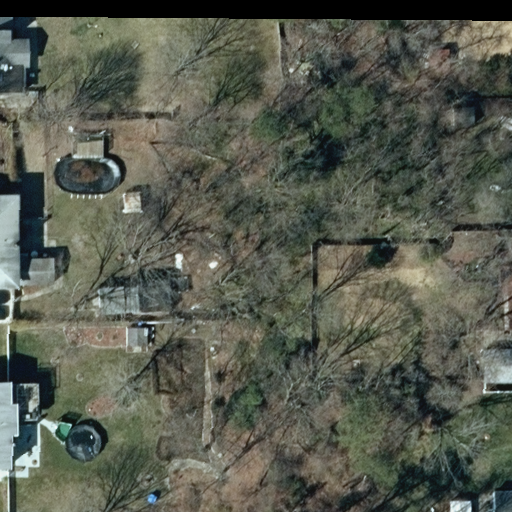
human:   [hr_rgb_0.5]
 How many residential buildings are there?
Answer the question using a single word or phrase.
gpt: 4

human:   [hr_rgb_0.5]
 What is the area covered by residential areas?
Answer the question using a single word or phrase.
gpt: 4525m2

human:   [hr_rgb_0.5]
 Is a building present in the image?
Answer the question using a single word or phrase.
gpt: yes

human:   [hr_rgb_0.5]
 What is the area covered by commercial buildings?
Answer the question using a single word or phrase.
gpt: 0m2

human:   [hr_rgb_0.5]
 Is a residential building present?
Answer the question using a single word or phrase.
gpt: yes

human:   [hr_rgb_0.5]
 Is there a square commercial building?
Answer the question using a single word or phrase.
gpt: no

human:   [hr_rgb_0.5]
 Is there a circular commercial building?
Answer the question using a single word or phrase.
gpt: no

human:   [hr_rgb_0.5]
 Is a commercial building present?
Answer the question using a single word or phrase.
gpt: no

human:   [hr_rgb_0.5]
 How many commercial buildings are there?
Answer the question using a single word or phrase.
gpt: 0

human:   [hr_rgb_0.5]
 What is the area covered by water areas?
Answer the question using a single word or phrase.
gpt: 0m2

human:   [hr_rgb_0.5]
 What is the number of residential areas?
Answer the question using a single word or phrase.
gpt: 1

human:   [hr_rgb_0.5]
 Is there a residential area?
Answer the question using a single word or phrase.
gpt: yes

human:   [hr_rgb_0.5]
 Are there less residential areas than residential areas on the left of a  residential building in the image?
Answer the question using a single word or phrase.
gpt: no

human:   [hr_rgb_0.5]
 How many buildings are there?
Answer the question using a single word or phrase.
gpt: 6

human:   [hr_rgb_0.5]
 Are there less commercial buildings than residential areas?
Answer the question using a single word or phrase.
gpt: yes

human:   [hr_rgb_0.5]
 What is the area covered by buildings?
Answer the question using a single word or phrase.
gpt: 495m2

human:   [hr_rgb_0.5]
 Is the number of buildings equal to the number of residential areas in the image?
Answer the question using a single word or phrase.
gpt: no

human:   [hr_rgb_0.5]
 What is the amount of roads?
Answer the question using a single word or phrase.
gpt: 0

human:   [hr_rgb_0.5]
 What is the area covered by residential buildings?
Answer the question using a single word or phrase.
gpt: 426m2

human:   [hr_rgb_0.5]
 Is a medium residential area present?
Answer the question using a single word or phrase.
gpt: no

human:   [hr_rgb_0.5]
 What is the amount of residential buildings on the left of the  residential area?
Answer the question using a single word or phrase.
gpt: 4

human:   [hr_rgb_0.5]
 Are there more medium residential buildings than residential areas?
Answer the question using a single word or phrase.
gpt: yes

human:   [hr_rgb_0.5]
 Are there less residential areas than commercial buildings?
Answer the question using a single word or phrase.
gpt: no

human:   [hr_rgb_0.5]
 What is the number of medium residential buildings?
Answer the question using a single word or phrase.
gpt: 3

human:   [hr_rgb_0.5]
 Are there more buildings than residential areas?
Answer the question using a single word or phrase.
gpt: yes

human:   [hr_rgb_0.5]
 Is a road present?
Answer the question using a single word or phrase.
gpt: no

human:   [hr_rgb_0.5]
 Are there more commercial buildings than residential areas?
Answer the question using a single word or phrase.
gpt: no

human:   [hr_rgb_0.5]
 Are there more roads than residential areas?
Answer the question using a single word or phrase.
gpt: no

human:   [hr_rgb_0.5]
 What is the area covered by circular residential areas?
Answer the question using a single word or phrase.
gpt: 0m2

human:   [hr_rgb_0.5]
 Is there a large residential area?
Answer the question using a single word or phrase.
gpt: yes

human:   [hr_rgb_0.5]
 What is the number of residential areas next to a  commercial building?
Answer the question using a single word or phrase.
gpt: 0

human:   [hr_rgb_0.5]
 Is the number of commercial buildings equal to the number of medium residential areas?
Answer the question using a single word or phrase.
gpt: yes

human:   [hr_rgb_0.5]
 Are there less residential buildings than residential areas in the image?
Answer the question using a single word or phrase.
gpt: no

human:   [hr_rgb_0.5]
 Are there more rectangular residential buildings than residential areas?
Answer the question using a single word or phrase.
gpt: yes

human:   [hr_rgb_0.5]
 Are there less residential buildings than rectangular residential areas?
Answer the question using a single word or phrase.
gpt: no

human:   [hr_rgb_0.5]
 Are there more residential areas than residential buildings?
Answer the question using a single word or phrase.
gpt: no

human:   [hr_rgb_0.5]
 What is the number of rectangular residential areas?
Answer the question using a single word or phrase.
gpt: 1

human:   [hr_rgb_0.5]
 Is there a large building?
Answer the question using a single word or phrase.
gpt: no

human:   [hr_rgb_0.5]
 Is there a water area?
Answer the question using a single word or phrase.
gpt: no

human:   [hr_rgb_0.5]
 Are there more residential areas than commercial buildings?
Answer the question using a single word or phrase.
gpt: yes

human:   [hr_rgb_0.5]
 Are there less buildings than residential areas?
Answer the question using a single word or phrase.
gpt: no

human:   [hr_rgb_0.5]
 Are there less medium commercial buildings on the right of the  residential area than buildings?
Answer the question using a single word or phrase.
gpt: yes

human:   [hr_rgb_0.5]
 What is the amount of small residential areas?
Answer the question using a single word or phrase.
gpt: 0

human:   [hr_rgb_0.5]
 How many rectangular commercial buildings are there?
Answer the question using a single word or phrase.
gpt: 0

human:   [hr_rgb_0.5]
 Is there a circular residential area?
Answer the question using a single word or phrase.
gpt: no

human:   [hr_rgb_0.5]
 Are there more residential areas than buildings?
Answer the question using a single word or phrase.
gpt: no

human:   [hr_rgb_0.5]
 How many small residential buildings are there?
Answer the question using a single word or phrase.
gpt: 1

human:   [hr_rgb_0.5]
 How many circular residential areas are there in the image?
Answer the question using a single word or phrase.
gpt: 0

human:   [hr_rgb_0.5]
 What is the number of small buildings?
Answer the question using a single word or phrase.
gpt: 3

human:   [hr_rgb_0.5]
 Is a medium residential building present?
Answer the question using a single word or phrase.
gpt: yes

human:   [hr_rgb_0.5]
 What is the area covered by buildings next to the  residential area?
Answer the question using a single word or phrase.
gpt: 495m2

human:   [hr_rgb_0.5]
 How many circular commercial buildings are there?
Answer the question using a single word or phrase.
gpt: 0

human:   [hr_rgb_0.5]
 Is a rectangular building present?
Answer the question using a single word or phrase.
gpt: yes

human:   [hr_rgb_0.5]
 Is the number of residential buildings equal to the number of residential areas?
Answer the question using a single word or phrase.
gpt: no

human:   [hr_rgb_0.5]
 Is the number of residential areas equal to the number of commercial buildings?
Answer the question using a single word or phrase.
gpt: no

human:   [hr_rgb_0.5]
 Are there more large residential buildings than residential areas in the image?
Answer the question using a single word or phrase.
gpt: no

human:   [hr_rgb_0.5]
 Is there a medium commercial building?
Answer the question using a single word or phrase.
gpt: no

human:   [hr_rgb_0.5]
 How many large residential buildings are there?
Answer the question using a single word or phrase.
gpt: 0

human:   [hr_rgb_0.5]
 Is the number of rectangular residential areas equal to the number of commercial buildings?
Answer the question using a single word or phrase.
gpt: no

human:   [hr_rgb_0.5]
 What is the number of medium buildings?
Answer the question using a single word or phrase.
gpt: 3

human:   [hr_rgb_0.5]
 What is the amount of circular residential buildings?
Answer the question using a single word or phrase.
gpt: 0

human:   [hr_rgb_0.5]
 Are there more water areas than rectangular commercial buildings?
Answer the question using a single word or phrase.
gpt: no

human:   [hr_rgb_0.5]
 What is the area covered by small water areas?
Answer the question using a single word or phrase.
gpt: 0m2

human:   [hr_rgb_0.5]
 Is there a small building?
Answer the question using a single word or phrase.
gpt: yes